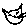
Label: cat